Field crop: tomato
Growth stage: 1
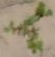
Species: portulaca